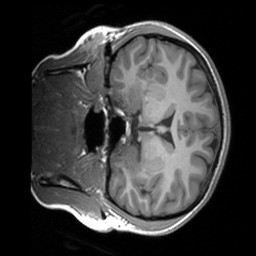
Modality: T1w
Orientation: coronal
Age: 19
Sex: female
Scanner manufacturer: siemens
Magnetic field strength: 3 T
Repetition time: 1.9 s
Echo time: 0.00226 s